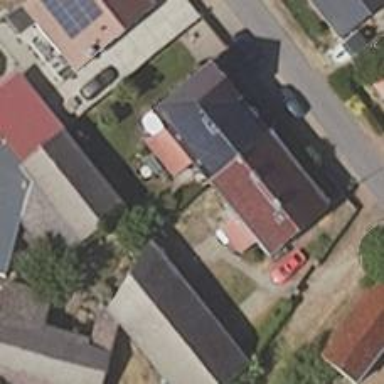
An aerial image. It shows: Shed.